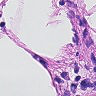
Metastatic tissue present: no